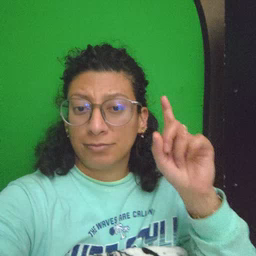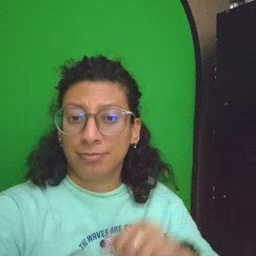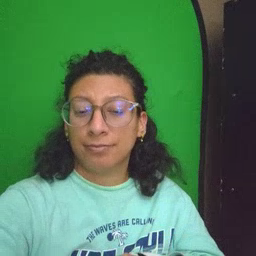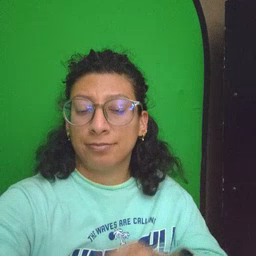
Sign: hot